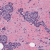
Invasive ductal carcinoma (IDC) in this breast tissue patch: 1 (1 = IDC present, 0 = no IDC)